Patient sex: M
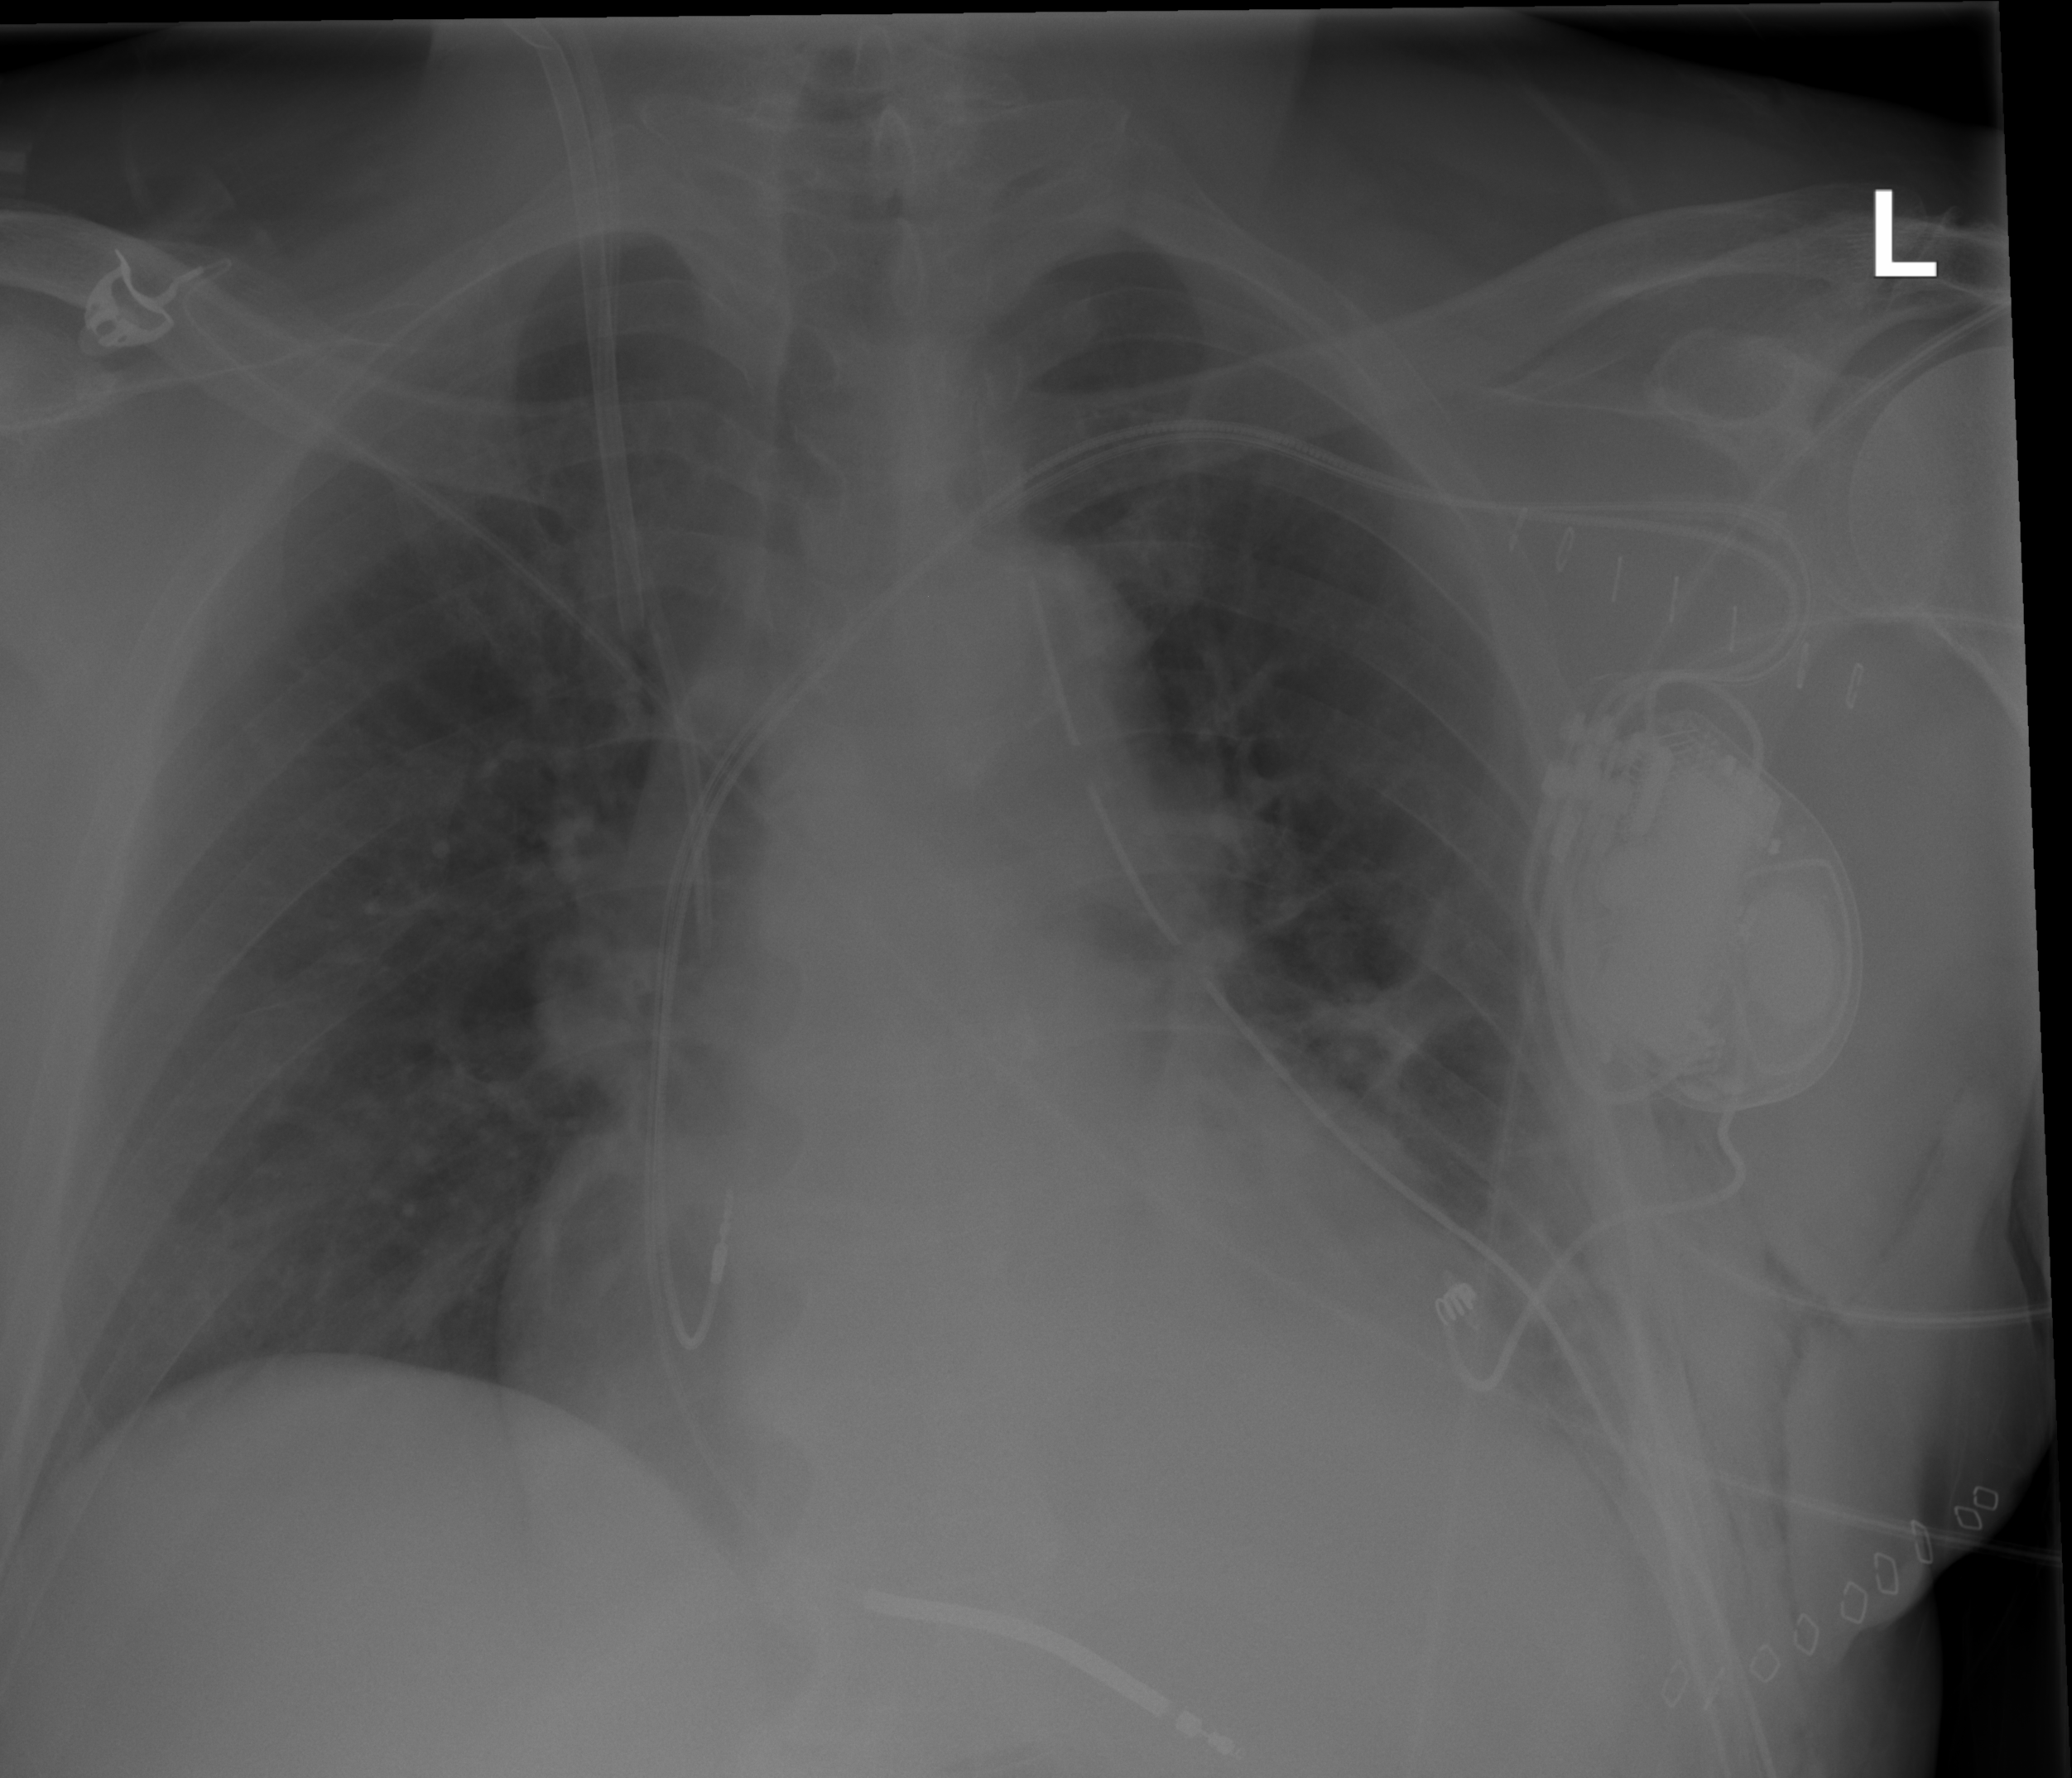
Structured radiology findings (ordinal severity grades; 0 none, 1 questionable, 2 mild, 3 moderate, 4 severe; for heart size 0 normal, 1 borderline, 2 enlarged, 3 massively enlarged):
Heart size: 2
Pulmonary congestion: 0
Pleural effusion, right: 0
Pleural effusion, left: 0
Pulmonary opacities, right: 0
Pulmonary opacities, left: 0
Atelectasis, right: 0
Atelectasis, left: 1